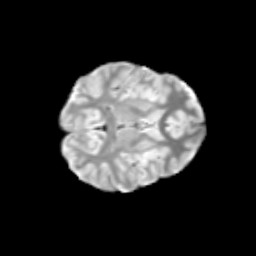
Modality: T2w
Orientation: axial
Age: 11
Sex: female
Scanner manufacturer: siemens
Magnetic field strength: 3 T
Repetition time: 3.8 s
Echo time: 0.07 s